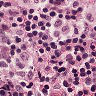
Metastatic tissue present: no